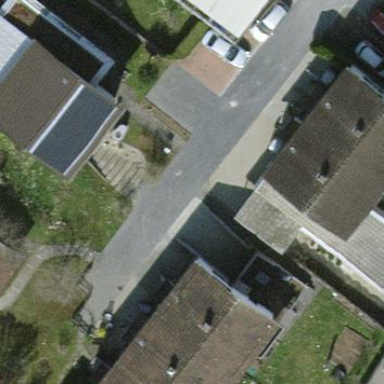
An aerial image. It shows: Semi-detached house.